The image is a continuous-wavelet scalogram (time versus scale) of a rotating-machine vibration signal. Based on the visible evidence, which rotor condition applies: normal, misalignment, unbalance, looseness?
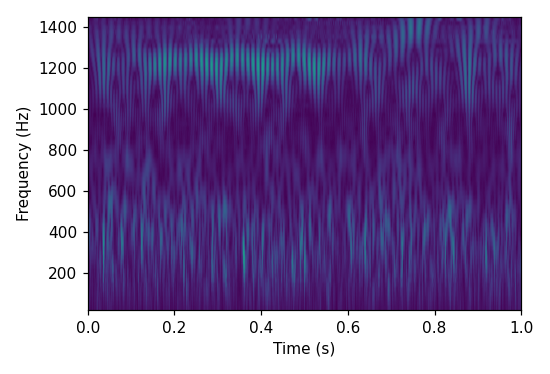
Answer: misalignment